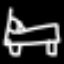
Label: bed